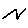
Label: zigzag